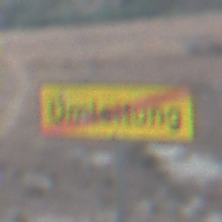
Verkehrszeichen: EndeDerUmleitungsankuendigung
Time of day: SunriseSunset
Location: Outdoor (Nature)
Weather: Clear
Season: NotSpecified
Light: Natural